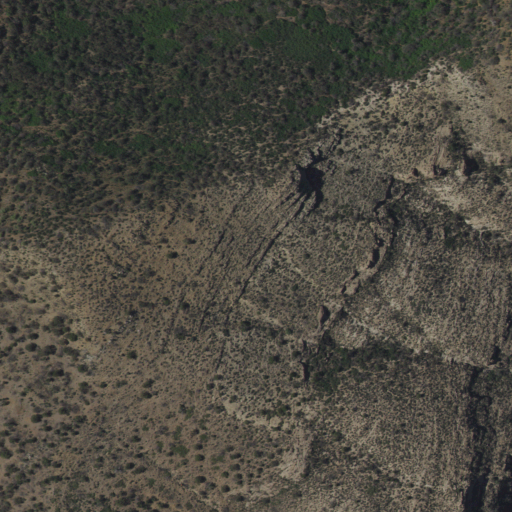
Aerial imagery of mountain in New Mexico named Hershberger Peak containing shrub and evergreen forest